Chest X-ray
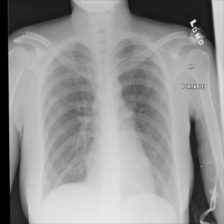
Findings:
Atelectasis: negative
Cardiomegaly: negative
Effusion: negative
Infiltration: negative
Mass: negative
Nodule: negative
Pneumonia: negative
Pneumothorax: negative
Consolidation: negative
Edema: negative
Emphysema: negative
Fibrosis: negative
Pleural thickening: negative
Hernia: negative